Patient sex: F
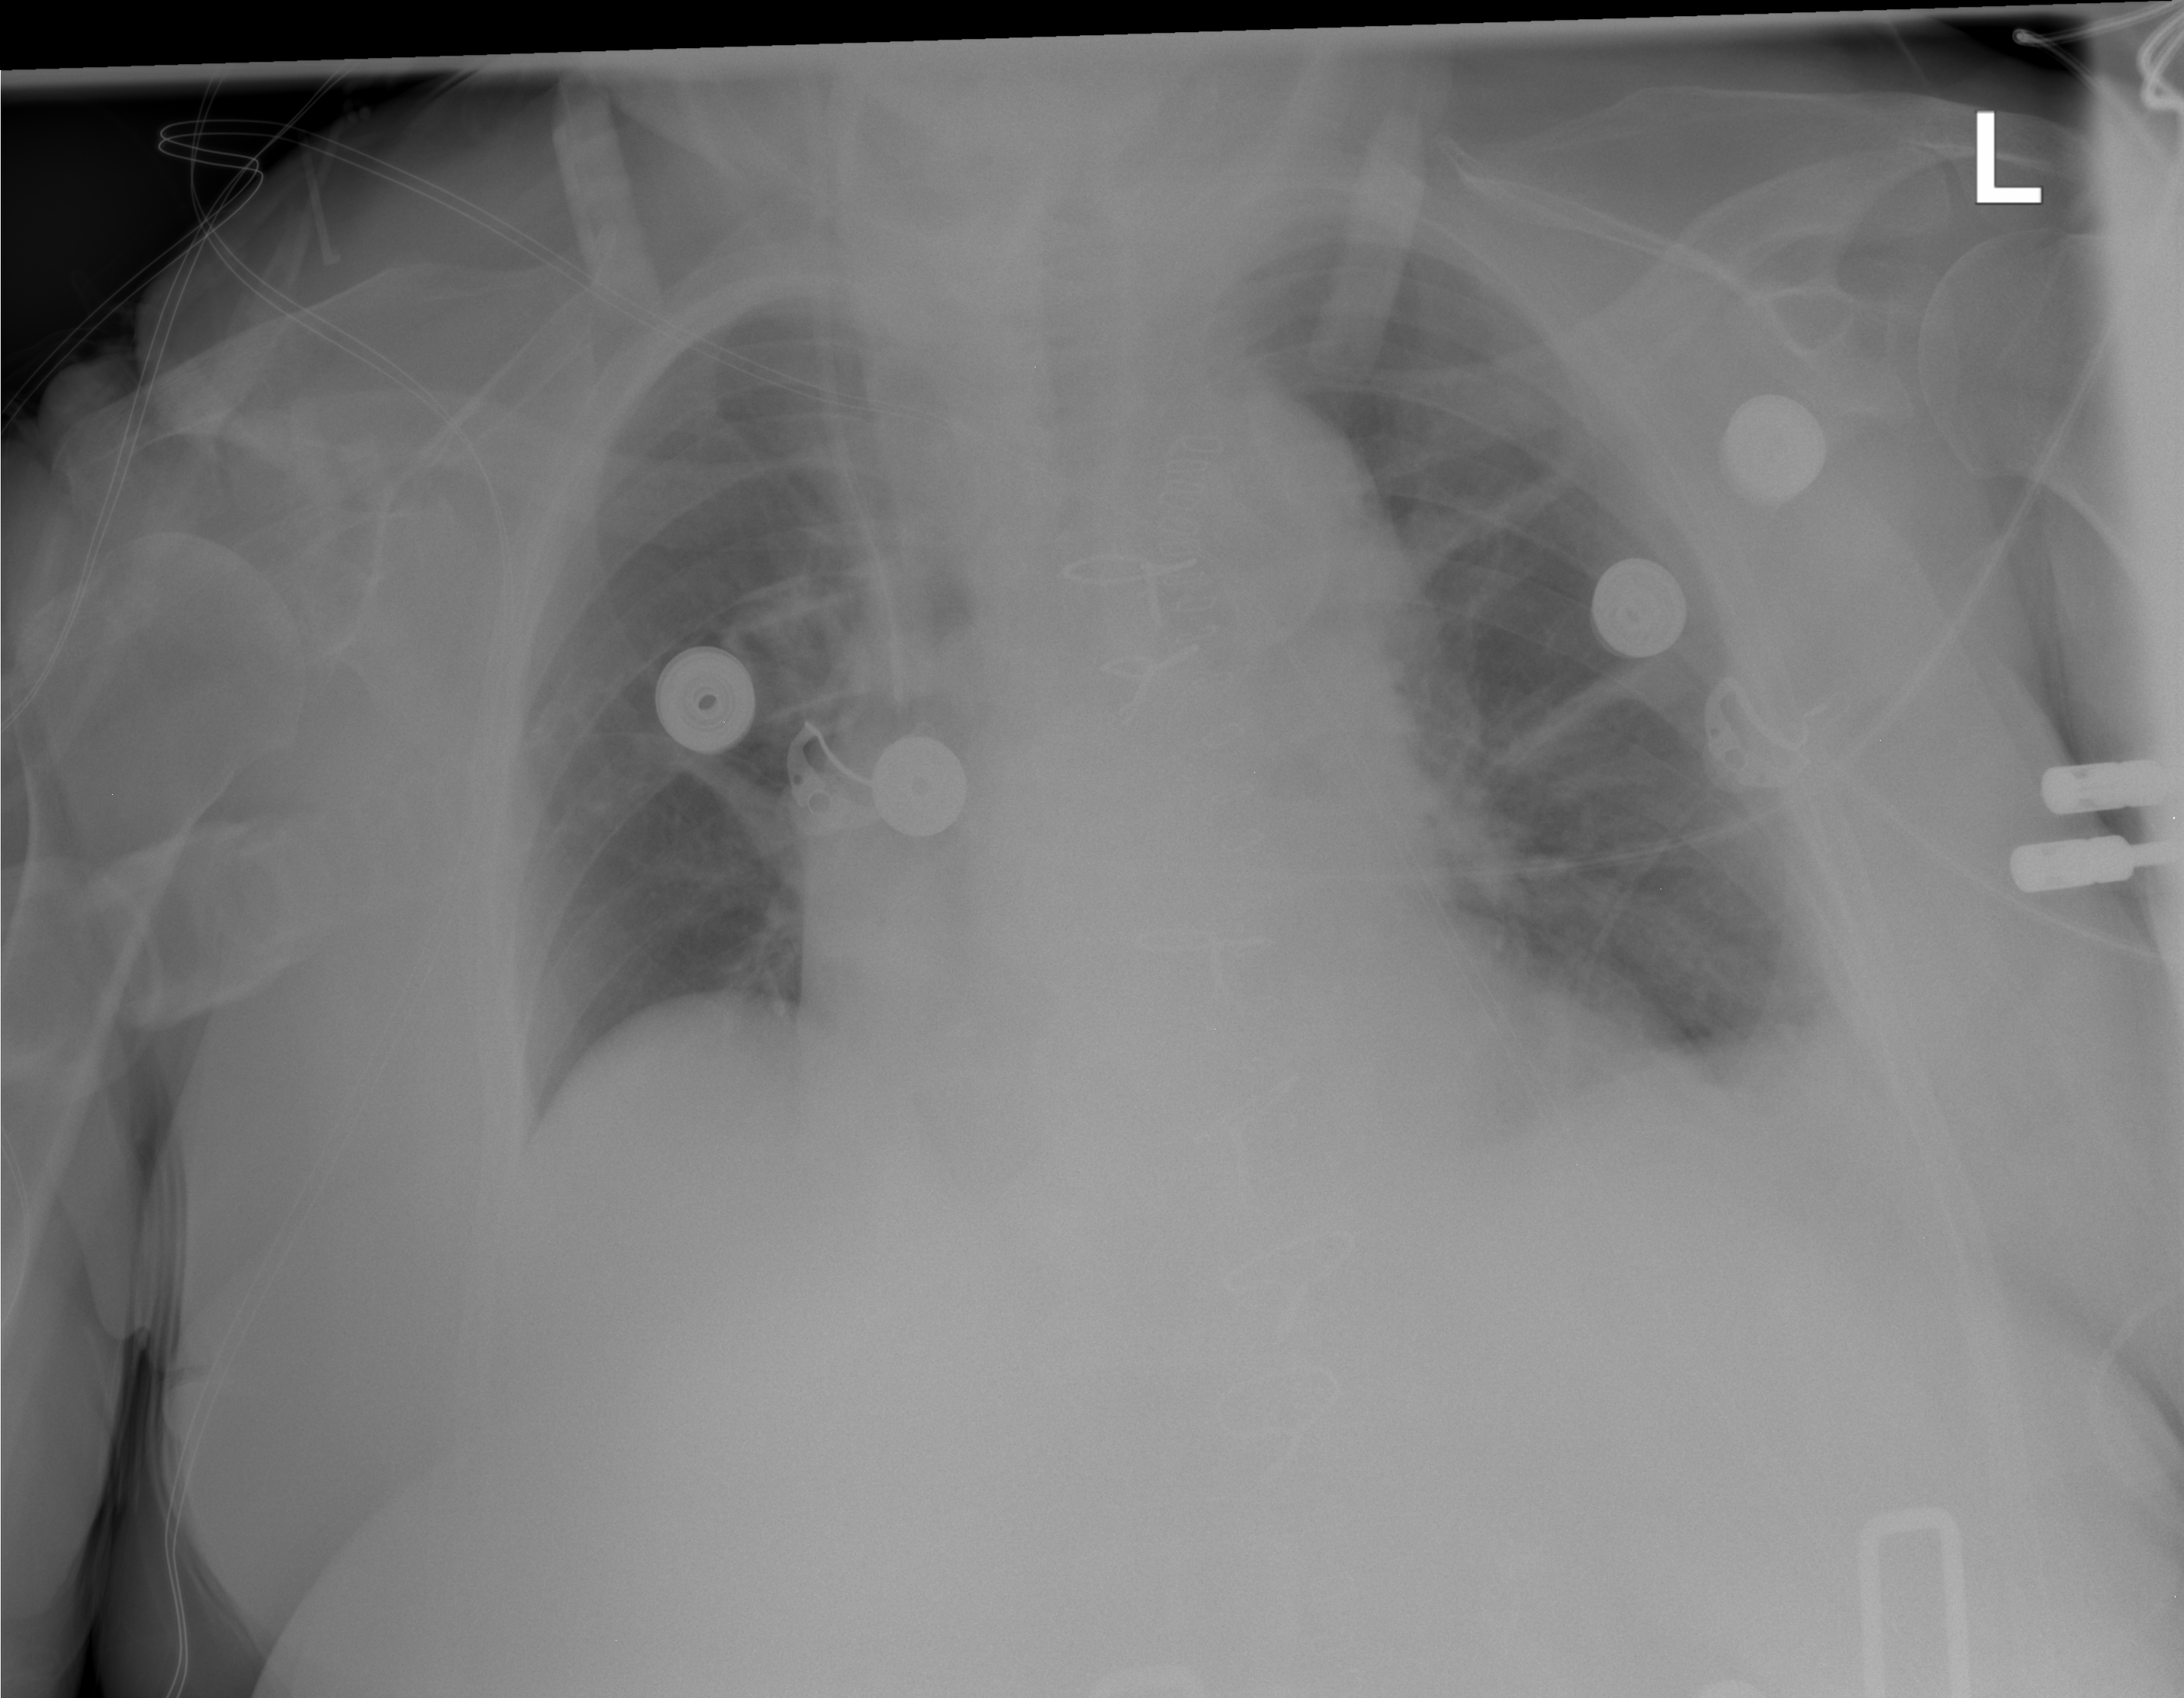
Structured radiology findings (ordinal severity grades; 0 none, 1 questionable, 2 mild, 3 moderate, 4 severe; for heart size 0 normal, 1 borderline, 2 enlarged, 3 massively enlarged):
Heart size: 2
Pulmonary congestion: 2
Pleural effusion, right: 0
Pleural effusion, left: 2
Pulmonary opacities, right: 0
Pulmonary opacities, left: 0
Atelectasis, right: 2
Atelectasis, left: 2